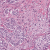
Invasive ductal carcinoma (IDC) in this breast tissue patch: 1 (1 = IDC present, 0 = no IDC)